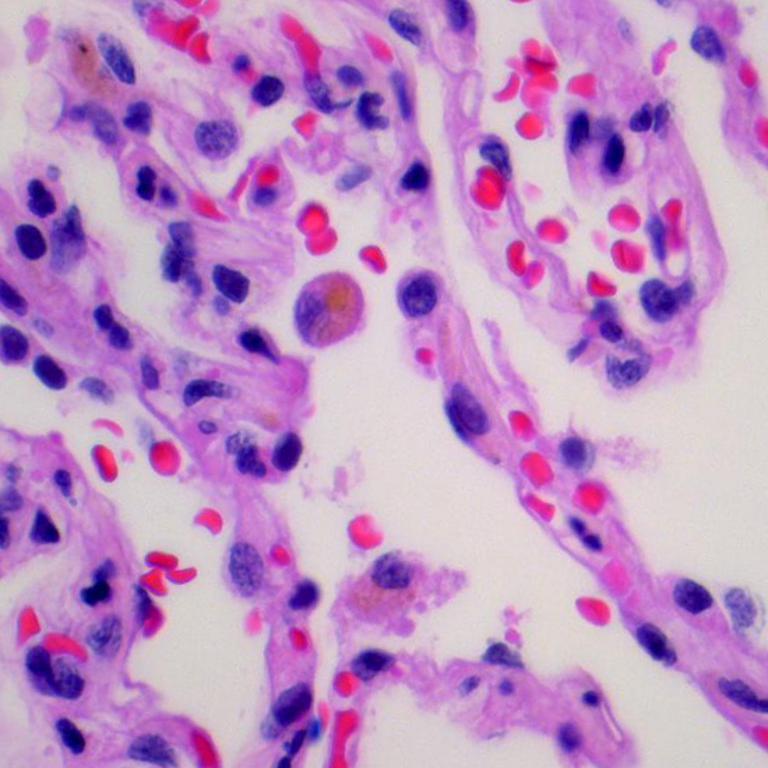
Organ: lung
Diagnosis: benign